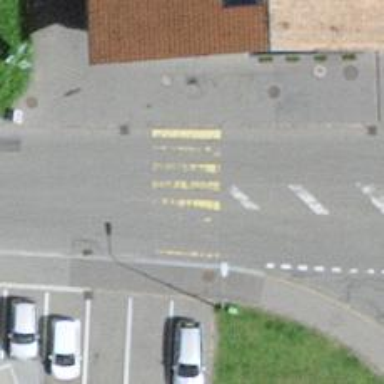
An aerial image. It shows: Unmarked road crossing.